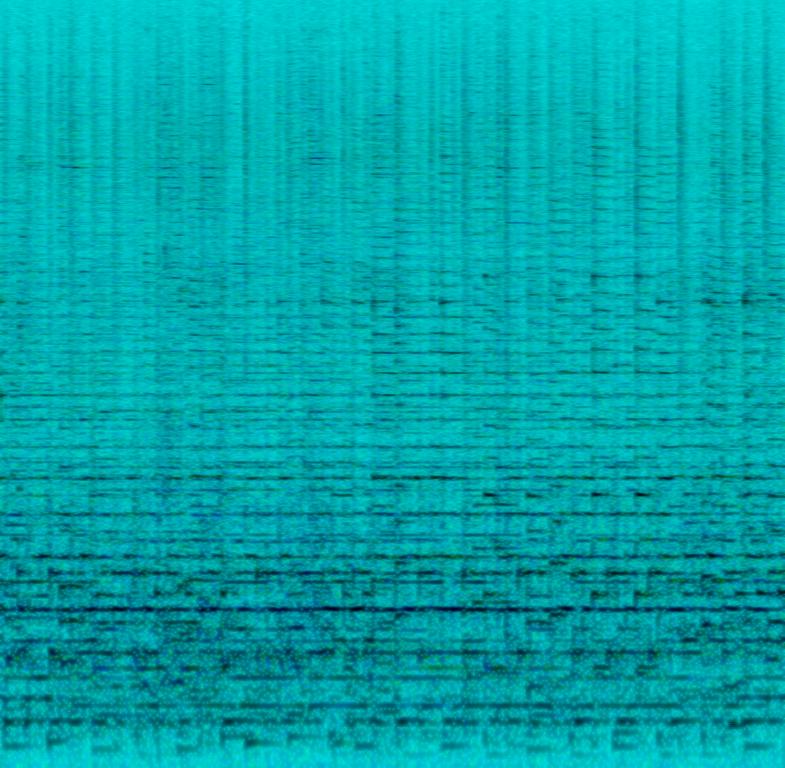
An acoustic guitar is strumming chords while a banjo is playing a fast melody over it. In the background you can hear an upright bass playing a fast walking bassline. Also in the background noises of people speaking can be heard. This song may be playing live on the streets performed by buskers.